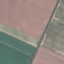
Label: AnnualCrop